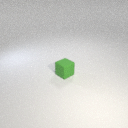
small green rubber cube